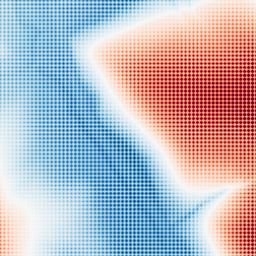
Category: trend_removal
Decomposition family: polynomial
Decomposition parameters: degree: 2
Upsampling method: sinc_blackman
Upsampling parameters: scale: 4
kernel_size: 4
Upsampling scale: 4